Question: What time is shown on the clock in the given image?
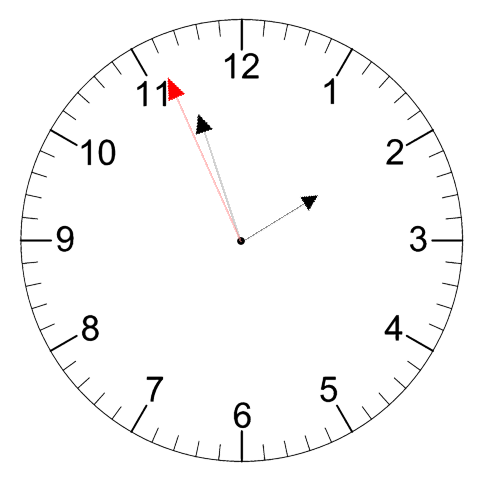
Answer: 01:56:56